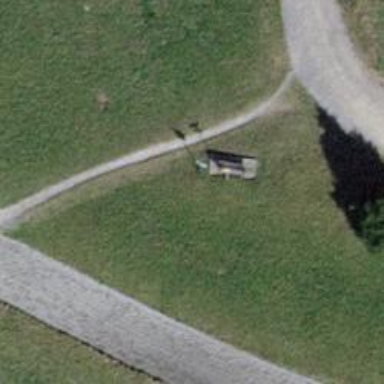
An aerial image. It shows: Brown bench.